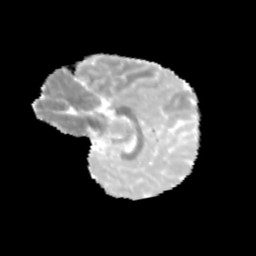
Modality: MD
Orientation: sagittal
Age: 10
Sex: female
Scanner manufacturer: siemens
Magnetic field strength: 3 T
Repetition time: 3.8 s
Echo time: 0.07 s